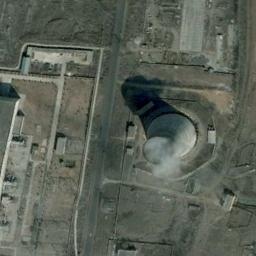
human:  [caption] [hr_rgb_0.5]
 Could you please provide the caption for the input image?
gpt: Many buildings of different shapes are next to the thermal power station .

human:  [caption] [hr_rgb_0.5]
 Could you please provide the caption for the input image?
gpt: There is a cooling tower in a thermal power station emitting steam .

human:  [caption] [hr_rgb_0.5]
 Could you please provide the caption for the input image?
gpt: The thermal power station is on the grass next to some buildings with white mist above .

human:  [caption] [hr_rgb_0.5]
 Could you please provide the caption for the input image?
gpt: There is a thermal power station and a house in the open space by the road .

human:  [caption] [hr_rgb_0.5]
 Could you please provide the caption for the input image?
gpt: There are some buildings and a chimney on the thermal power station .